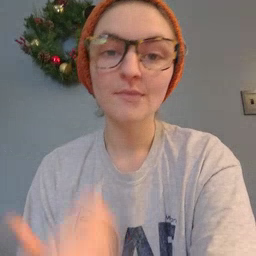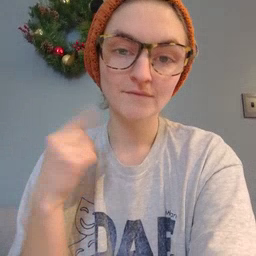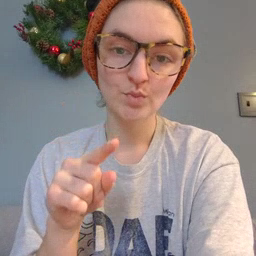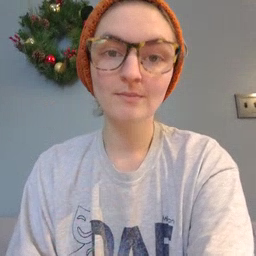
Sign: haveto